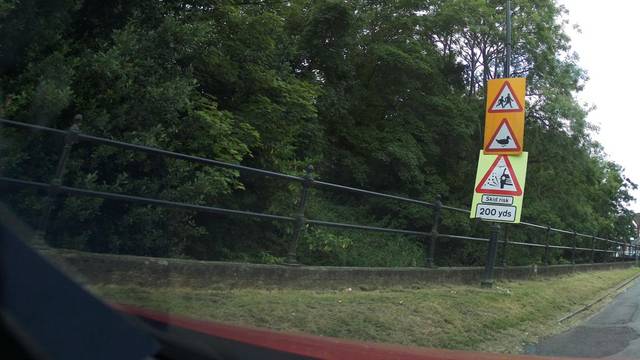
Region: United Kingdom
Coordinates: 50.97, -1.337